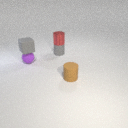
small purple rubber sphere below small gray rubber cube